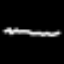
Label: squiggle